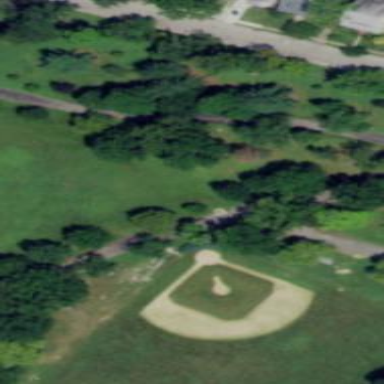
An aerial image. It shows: Baseball pitch for leisure land activities.